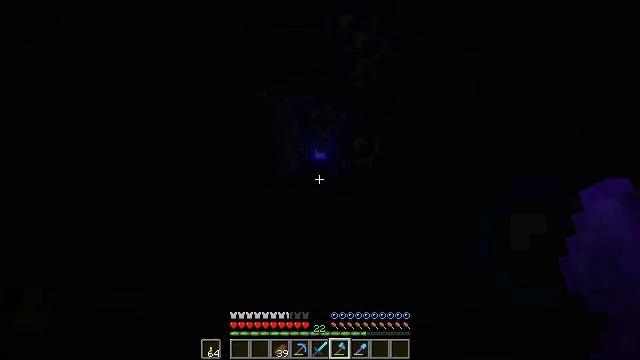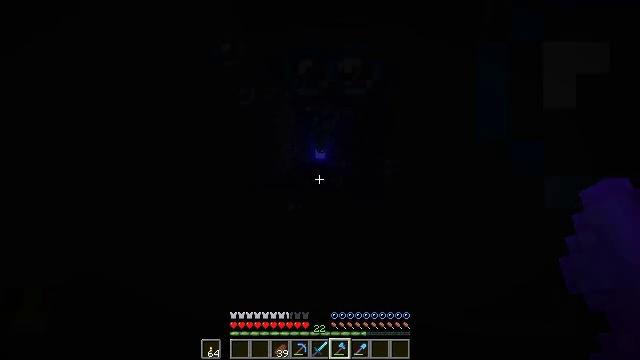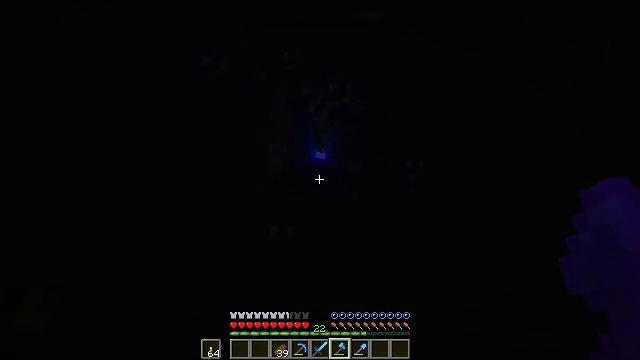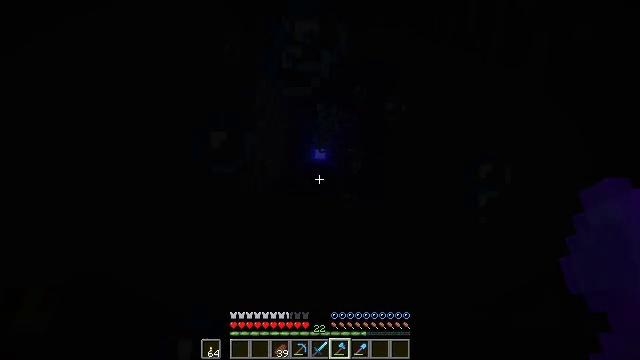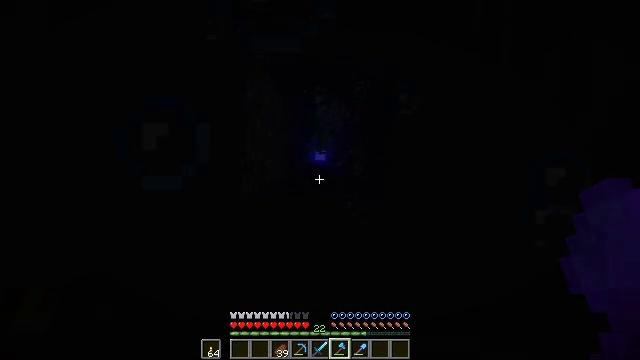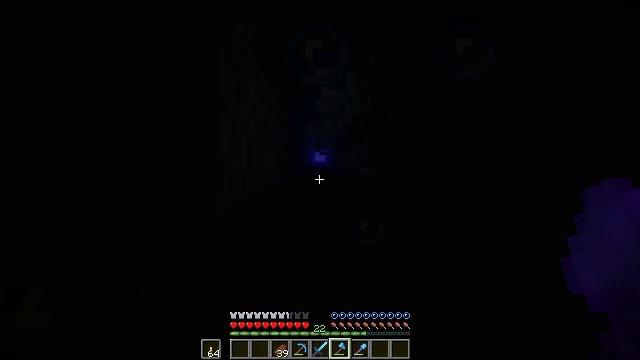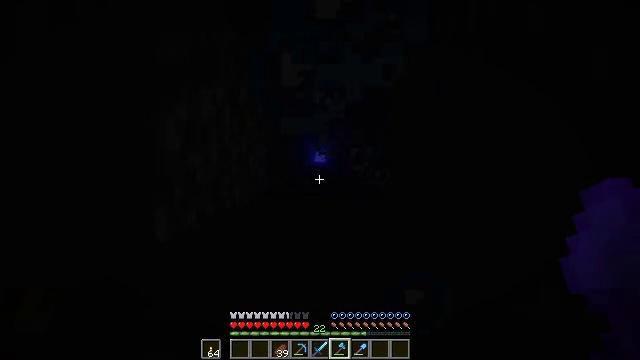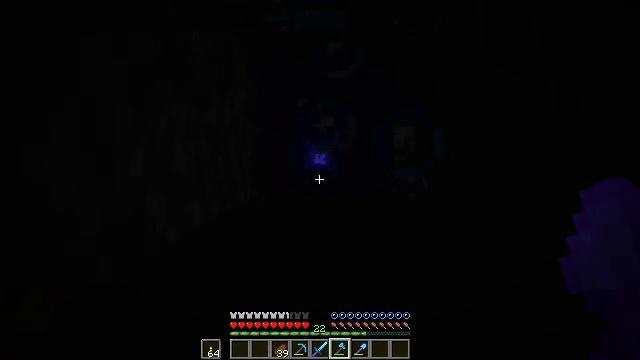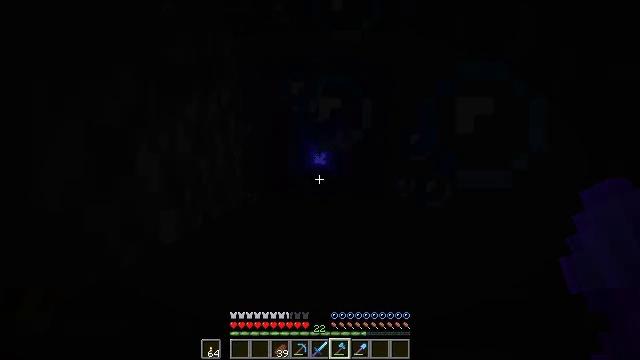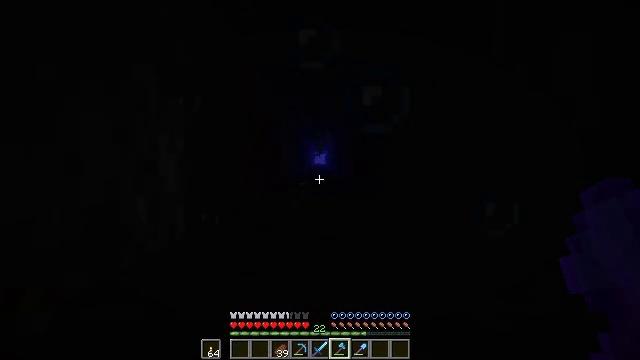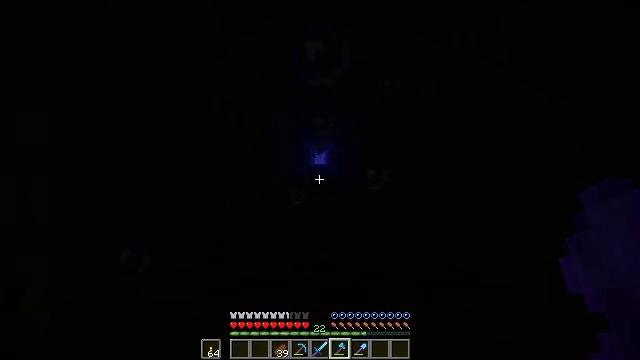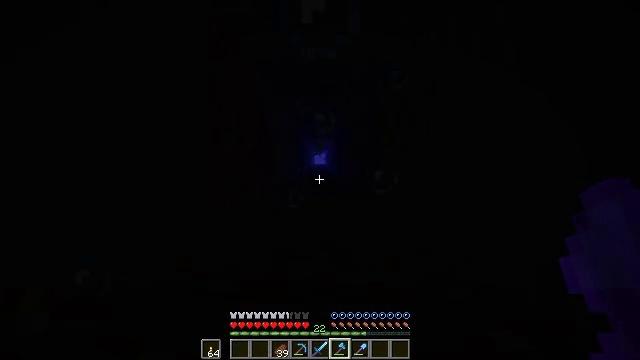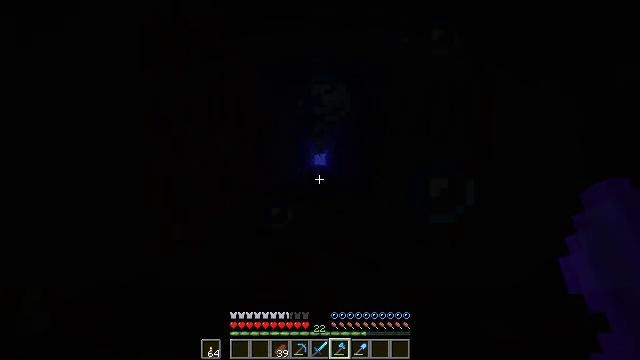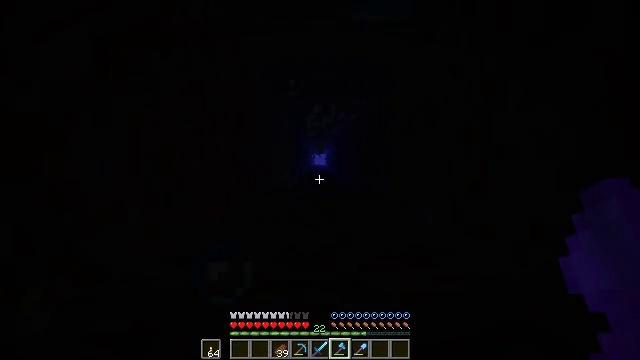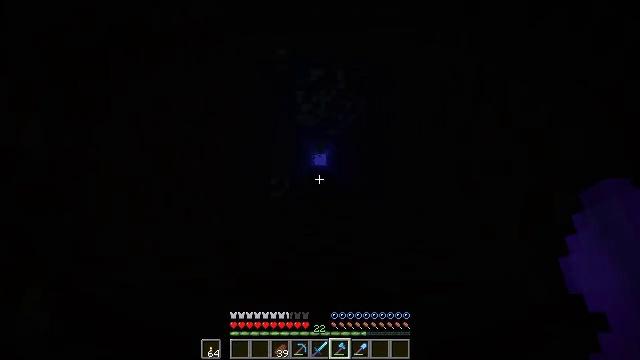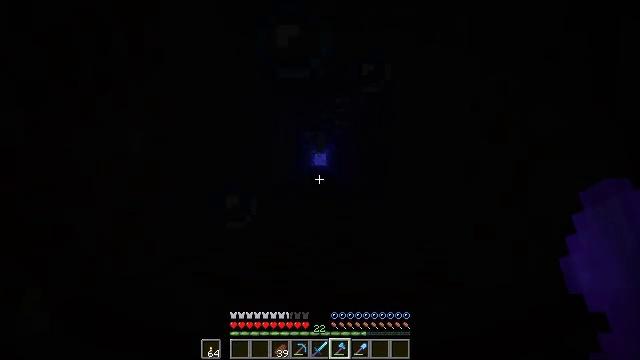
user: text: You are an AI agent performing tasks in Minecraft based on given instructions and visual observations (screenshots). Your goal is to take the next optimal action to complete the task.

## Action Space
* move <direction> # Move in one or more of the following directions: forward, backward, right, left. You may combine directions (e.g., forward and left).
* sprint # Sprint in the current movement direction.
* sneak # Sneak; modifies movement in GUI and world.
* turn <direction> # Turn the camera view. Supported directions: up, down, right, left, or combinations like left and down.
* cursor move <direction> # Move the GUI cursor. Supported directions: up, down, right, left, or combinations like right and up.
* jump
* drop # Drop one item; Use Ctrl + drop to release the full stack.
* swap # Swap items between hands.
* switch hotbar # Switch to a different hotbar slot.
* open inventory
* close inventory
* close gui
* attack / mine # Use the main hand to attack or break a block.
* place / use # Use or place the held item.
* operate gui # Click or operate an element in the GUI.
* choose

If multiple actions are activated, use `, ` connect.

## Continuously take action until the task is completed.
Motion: motion action
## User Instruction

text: Break the chest to retrieve items inside.
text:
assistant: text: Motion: no_op
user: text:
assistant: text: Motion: no_op
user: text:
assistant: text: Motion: no_op
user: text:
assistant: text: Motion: no_op
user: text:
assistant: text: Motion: turn left
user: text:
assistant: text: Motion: no_op
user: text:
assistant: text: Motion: no_op
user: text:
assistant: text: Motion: no_op
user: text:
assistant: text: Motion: no_op
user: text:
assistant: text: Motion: no_op
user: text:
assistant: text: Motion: no_op
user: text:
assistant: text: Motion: no_op
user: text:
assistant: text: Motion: no_op
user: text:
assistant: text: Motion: no_op
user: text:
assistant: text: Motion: no_op
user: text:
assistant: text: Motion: no_op
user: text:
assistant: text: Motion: no_op
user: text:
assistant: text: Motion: no_op
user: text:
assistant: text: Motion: no_op
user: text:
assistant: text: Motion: no_op
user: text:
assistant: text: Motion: no_op
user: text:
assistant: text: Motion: no_op
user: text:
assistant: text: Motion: no_op
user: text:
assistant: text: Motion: no_op
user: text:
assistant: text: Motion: no_op
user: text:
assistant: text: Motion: no_op
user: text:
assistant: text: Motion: no_op
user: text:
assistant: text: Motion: no_op
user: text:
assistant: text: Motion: no_op
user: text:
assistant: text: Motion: no_op